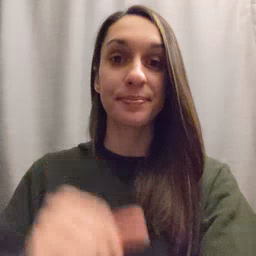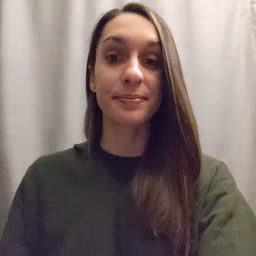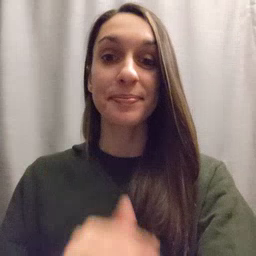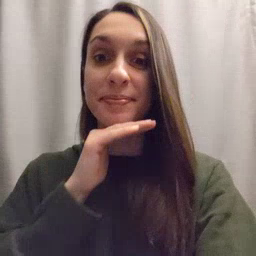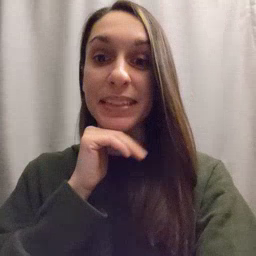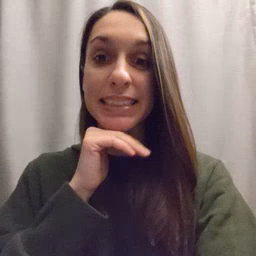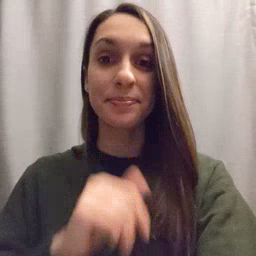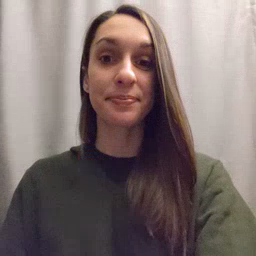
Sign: pig